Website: apple
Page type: newsletter-management
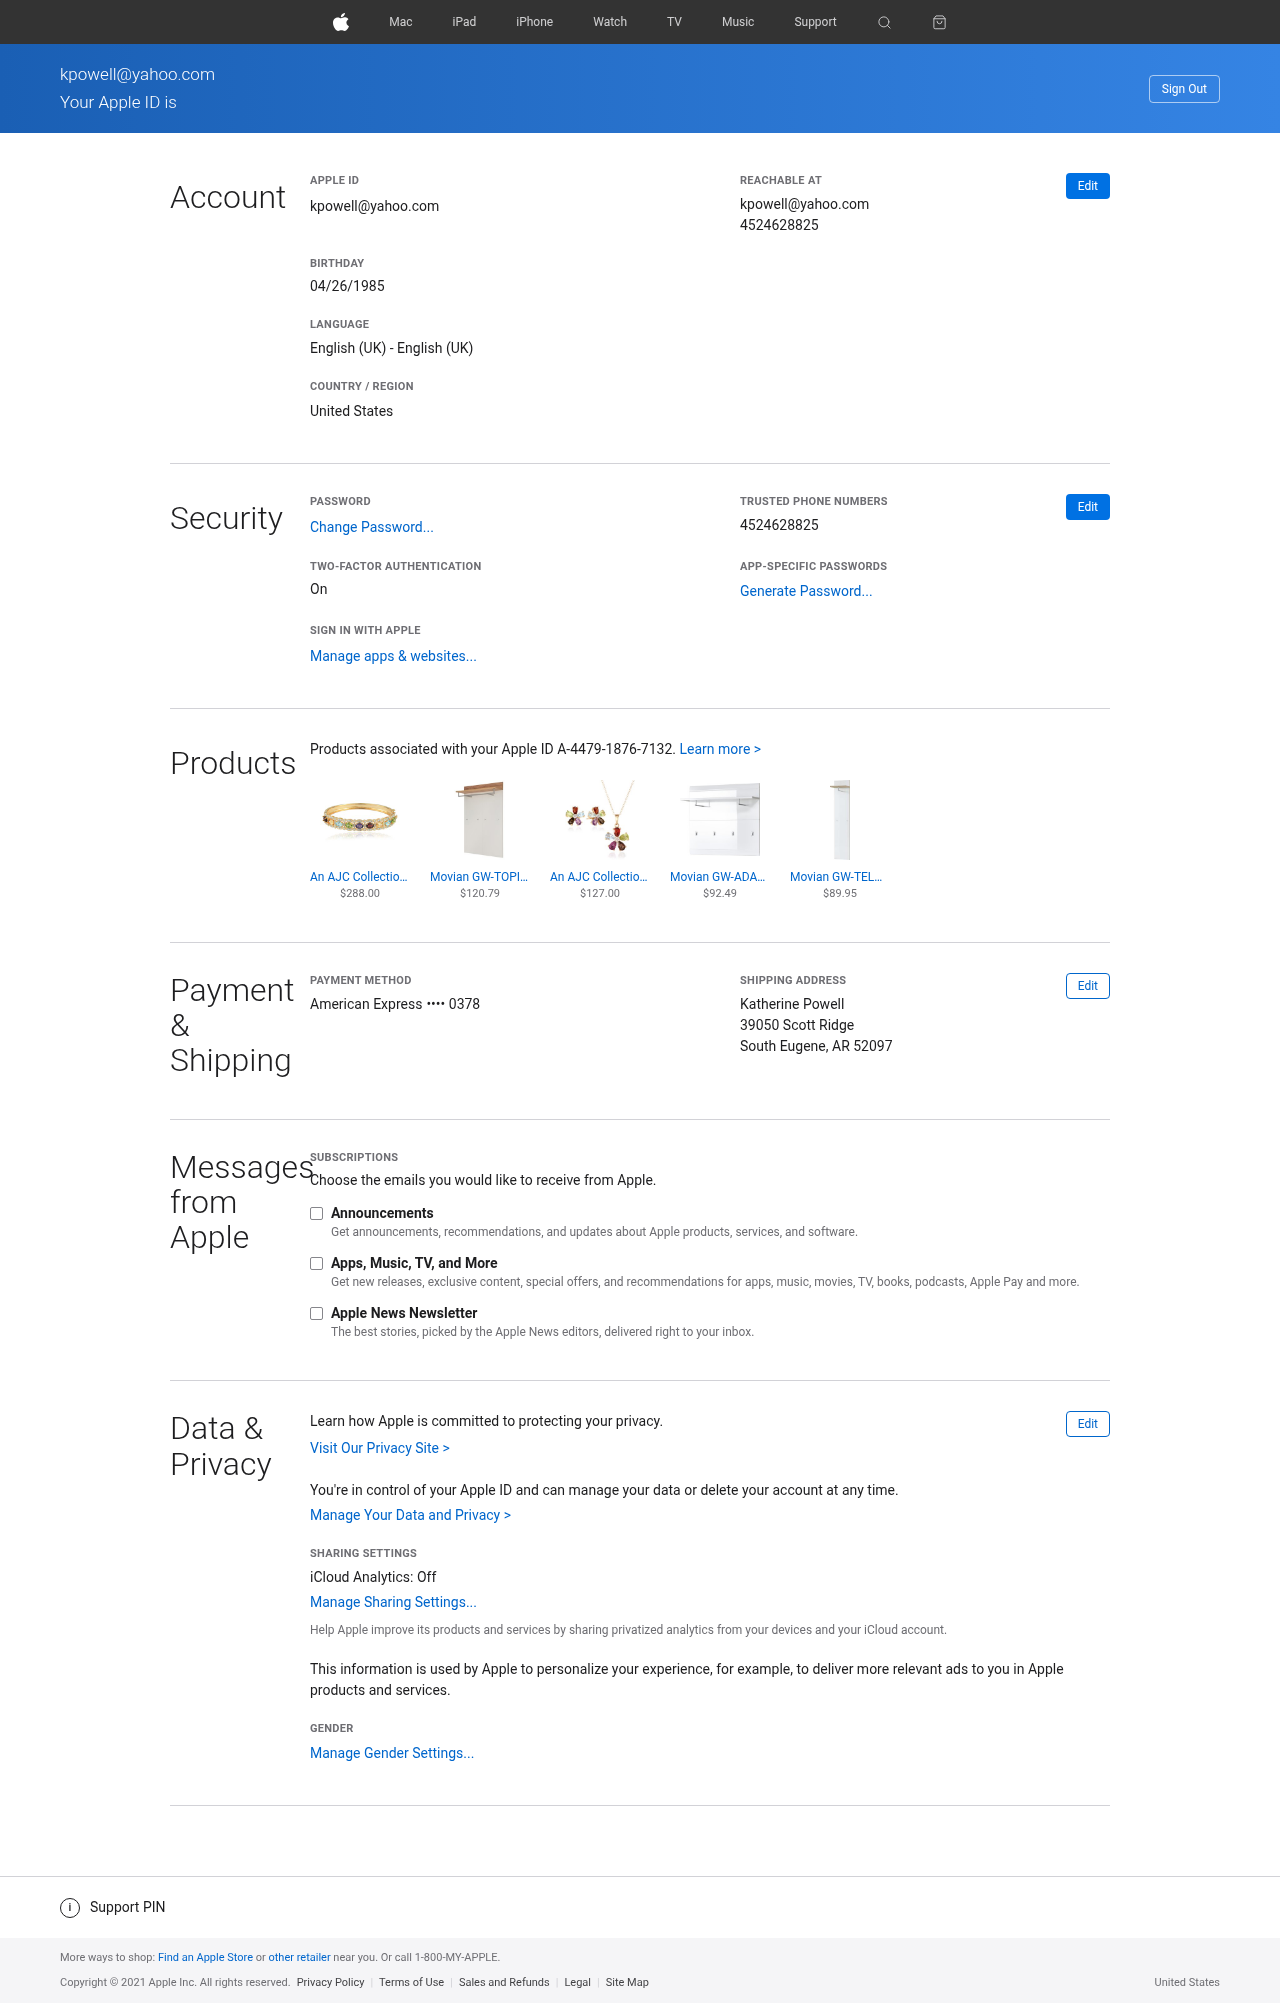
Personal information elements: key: PII_CARD_LAST4
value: •••• 0378
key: PII_CARD_TYPE
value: American Express
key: PII_CITY_STATE_ZIP
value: South Eugene, AR 52097
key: PII_COUNTRY
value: United States
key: PII_DOB
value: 04/26/1985
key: PII_EMAIL
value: kpowell@yahoo.com
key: PII_FULLNAME
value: Katherine Powell
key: PII_PHONE
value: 4524628825
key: PII_STREET
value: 39050 Scott Ridge
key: PII_EMAIL2
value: kpowell@yahoo.com
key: PII_EMAIL3
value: kpowell@yahoo.com
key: PII_PHONE2
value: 4524628825
Product elements: key: PRODUCT1_NAME
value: An AJC Collection (An AJC Collection) Yellow Gold Coat marutikara-jemusuto-n and Diamond Bangle
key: PRODUCT1_PRICE
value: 288
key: PRODUCT2_NAME
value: Movian GW-TOPIX Coat rack panel 3773
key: PRODUCT2_PRICE
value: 120.79
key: PRODUCT3_NAME
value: An AJC Collection (An AJC Collection) Yellow Gold Coat marutikara-jemusuto-n Flower Earrings & Penda
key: PRODUCT3_PRICE
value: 127
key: PRODUCT4_NAME
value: Movian GW-ADANA Coat rack panel 3575
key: PRODUCT4_PRICE
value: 92.49
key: PRODUCT5_NAME
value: Movian GW-TELDE Coat rack panel 3939
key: PRODUCT5_PRICE
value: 89.95